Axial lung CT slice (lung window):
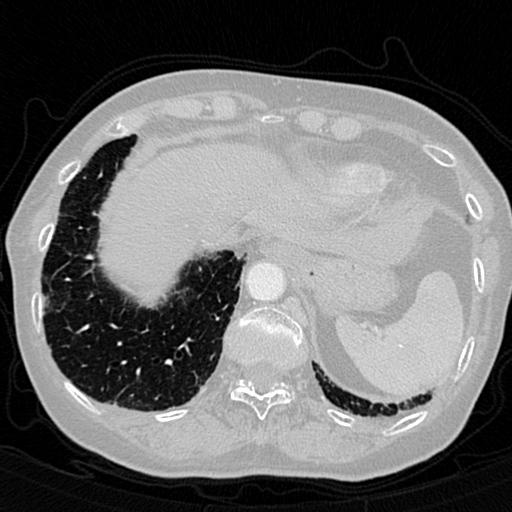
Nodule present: no